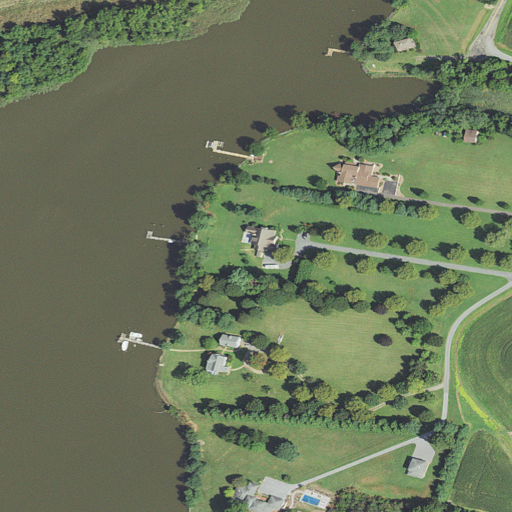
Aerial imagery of cape in Maryland named Cherry Tree Point containing open water, cultivated crops, open development, woody wetlands, herbaceous wetlands, low intensity development, and barren land